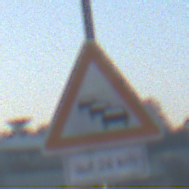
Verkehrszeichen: Stau
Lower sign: LaengeEinerStrecke6
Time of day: Dawn
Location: Outdoor (Nature)
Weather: Clear
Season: NotSpecified
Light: Natural